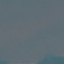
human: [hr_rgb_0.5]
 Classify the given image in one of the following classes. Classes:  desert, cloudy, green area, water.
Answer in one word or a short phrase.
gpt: water